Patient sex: M
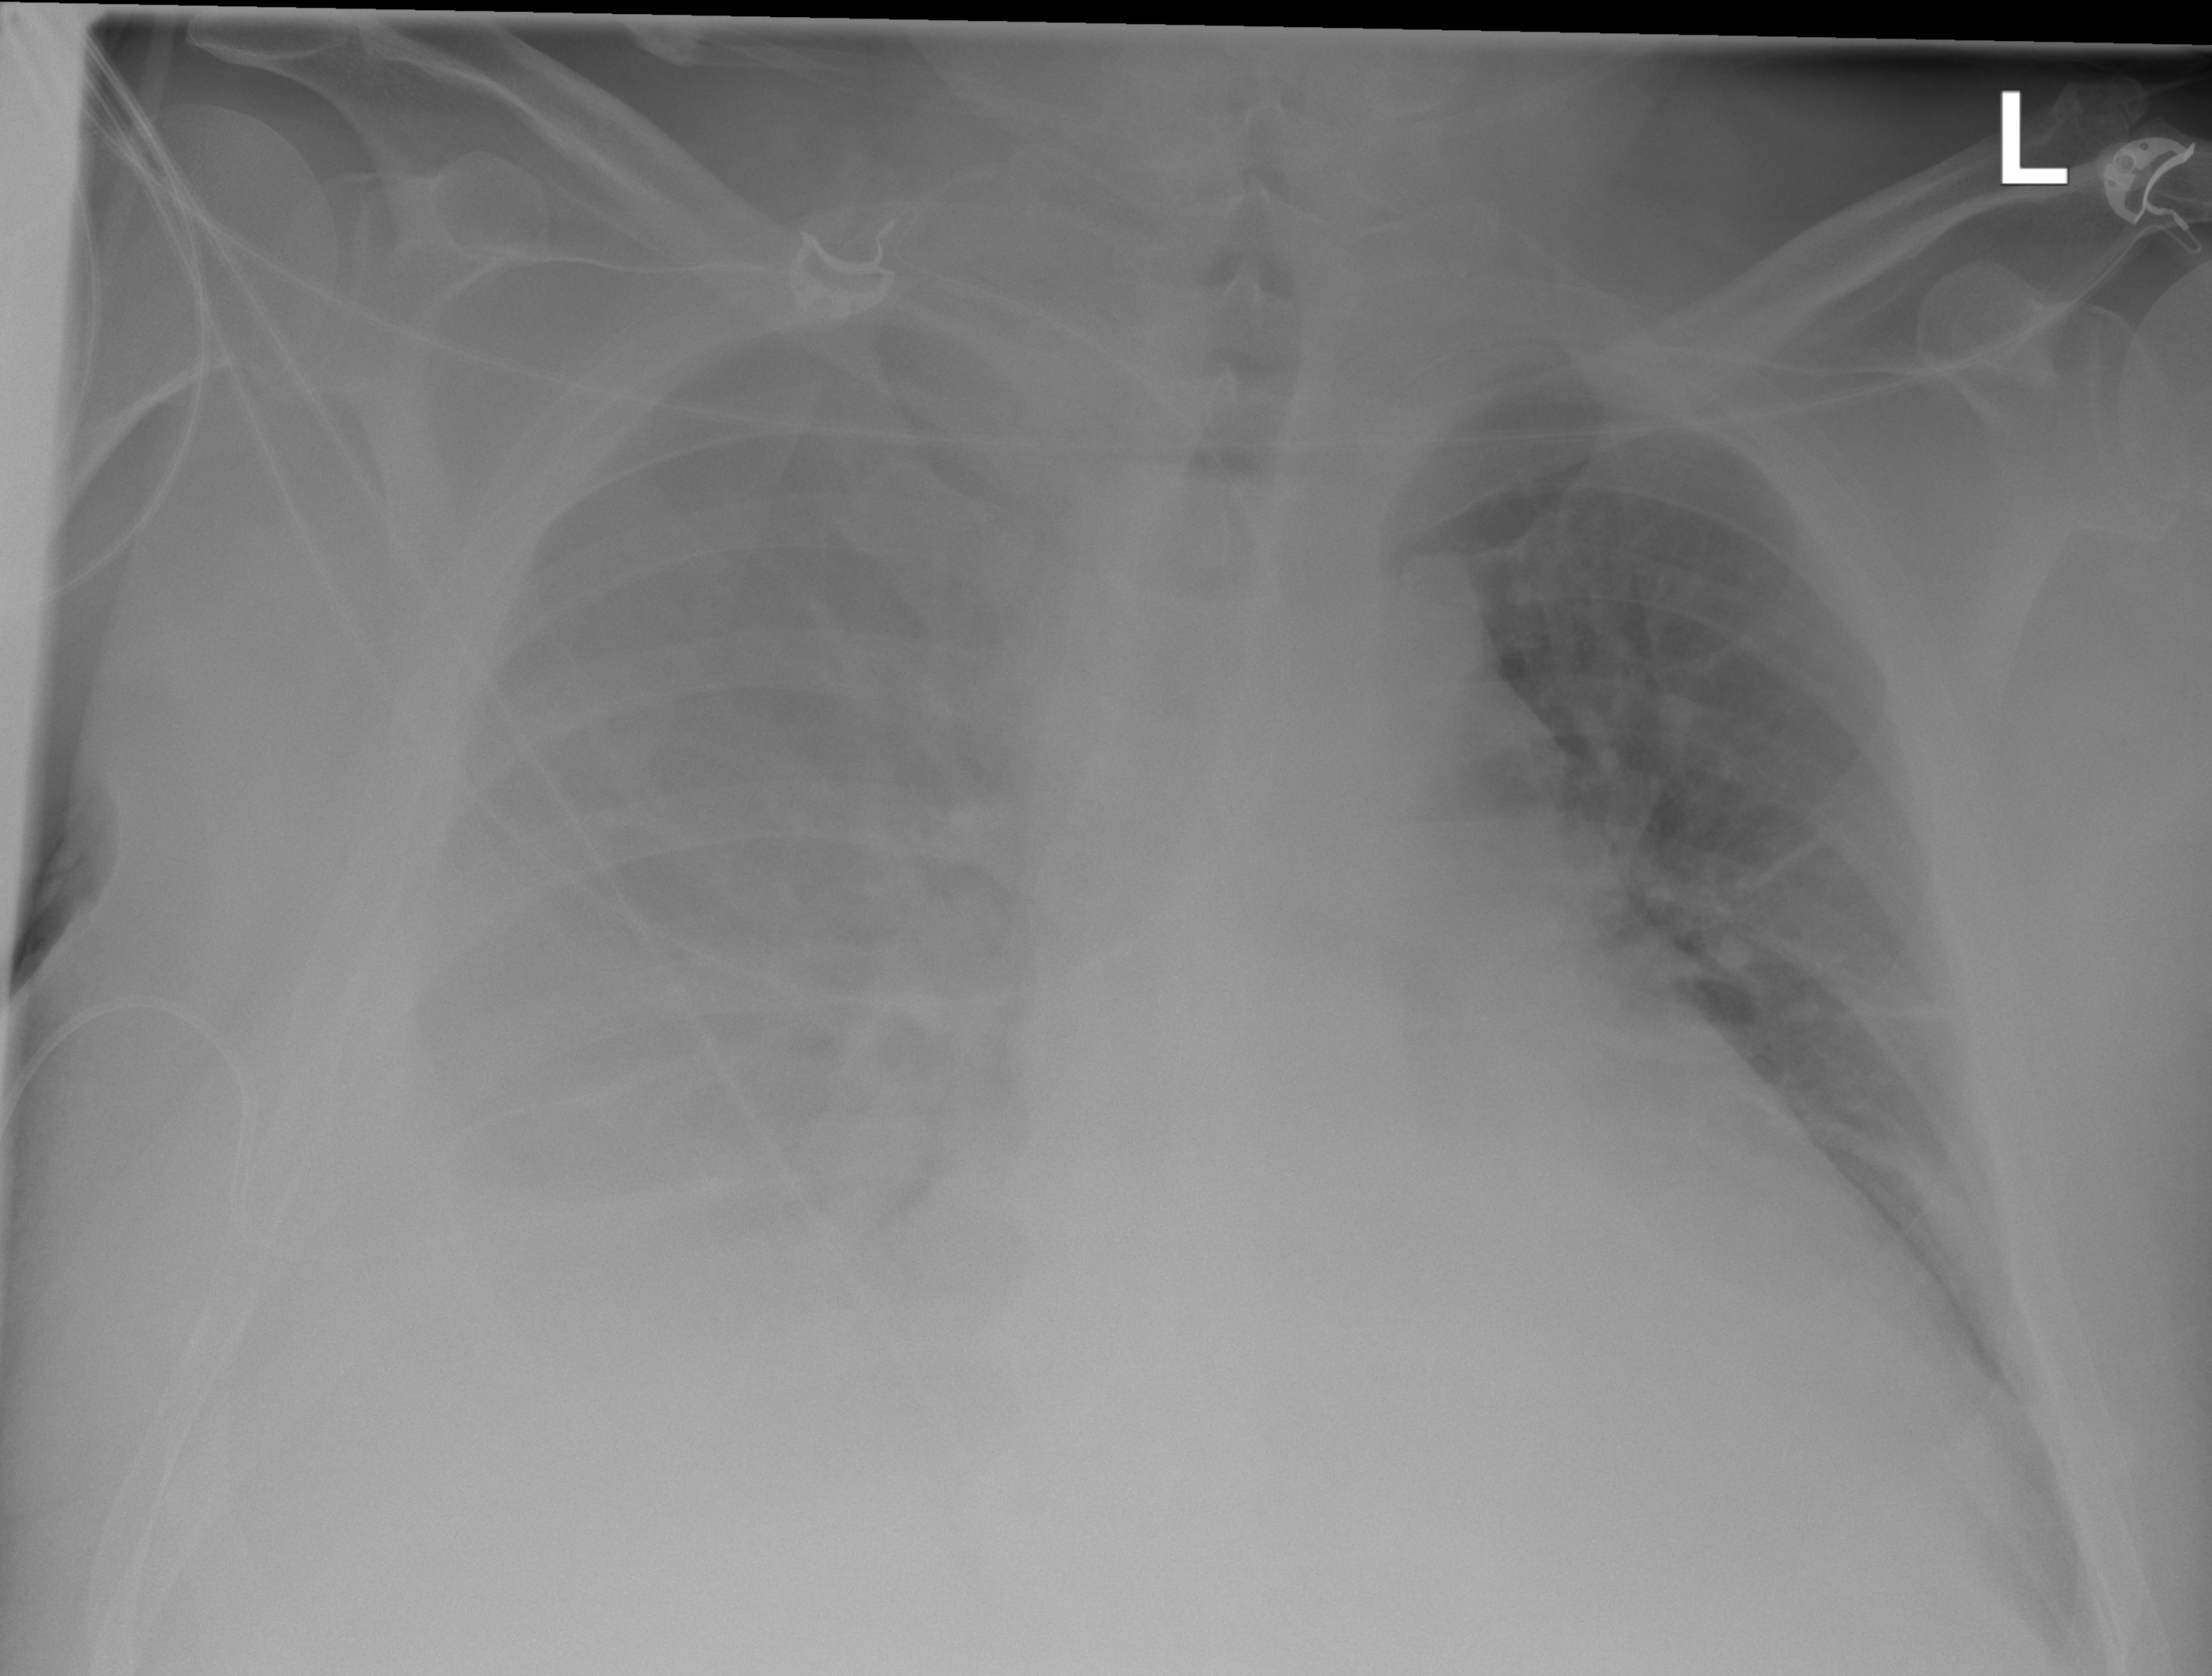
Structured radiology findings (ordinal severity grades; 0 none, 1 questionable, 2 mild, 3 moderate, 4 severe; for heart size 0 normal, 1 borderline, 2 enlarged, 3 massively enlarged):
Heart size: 2
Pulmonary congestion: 3
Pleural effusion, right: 3
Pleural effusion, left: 0
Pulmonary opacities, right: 0
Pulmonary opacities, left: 0
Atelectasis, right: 4
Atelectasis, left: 0